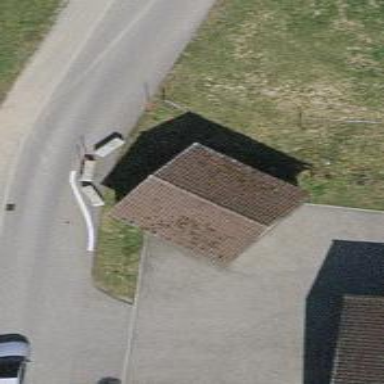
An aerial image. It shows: Garage building.